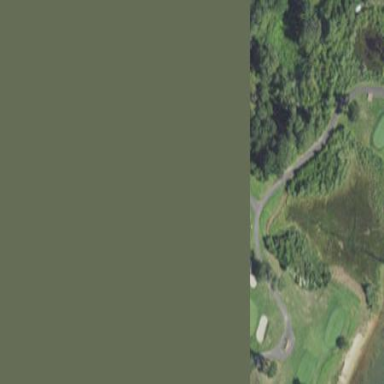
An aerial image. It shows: Golf fairway surrounded by grass.